Aerial crown-view tile of a tropical tree (Barro Colorado Island, Panama), acquired 20241014:
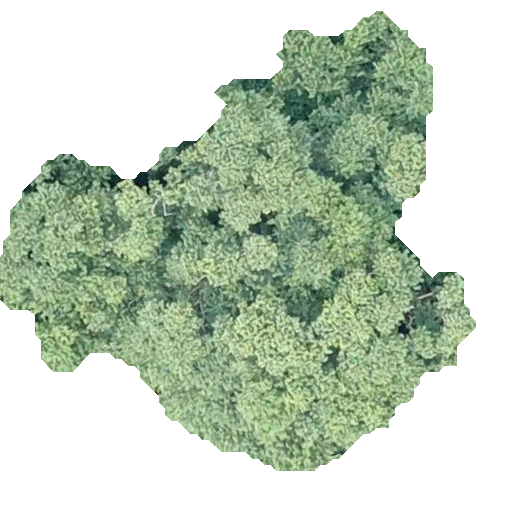
Species: Luehea seemannii
GBIF accepted scientific name: Luehea seemannii
Crown area: 200.181 m²